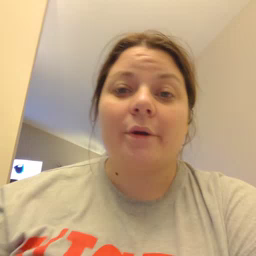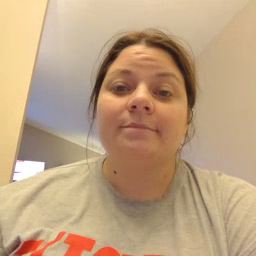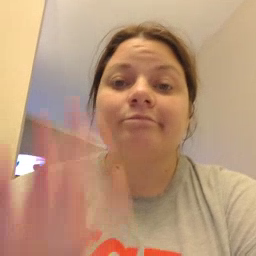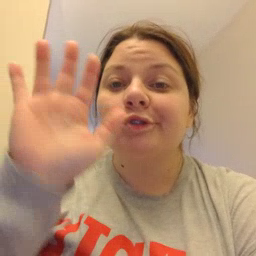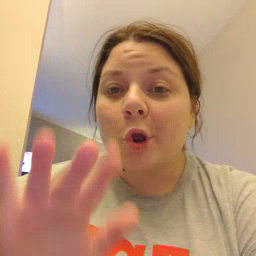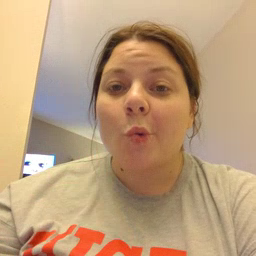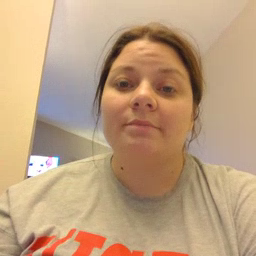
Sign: snow